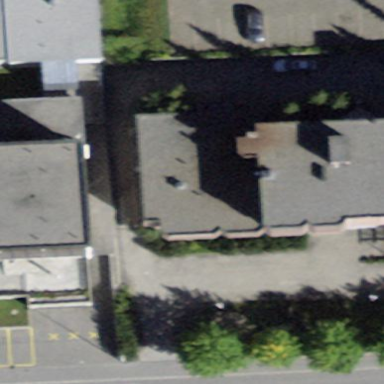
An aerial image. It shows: Flat-roofed building.